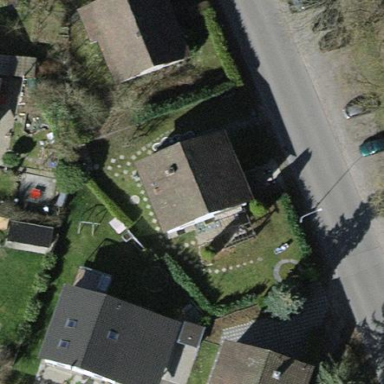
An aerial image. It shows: Detached building.